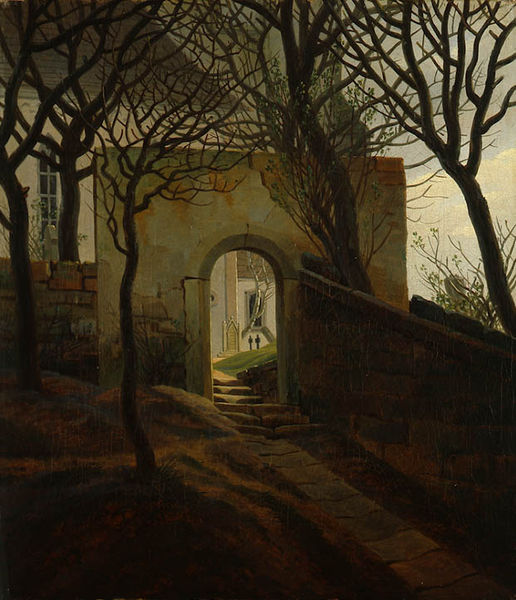
Titel: Kirchhofpforte
Künstler: Caspar David Friedrich
Standort: Karlsruhe
Institution: Staatliche Kunsthalle Karlsruhe
Schlagwörter: baum, blau, blätter, dunkel, gemälde, himmel, schatten, weiß, wolken, bäume, gelb, grün, landschaft, menschen, äste, abend, braun, fenster, hell, licht, mitte, nacht, blick, haus, rot, weg, wiese, wolke, malerei, stein, öl, erde, kalt, busch, kirche, sonne, boden, personen, person, gotik, garten, ruhe, düster, bogen, moderne, risse, mauer, kahl, steil, herbst, winter, figuren, rundbogen, friedrich, romantik, stämme, treppe, treppen, aufgang, durchgang, stimmung, stufen, frühling, tor, eingang, ruine, durchblick, kloster, kreuz, torbogen, geheimnis, friedhof, gemäuer, portal, grabkreuze, kreuze, spitzbogen, grab, gräber, kapelle, grundstück, zentrum, blattlos, hoffnung, aufstieg, bume, seiteneingang, kirchhof, mittig, gartentor, fokus, grabstein, carus, 20. jahrhundert, klosterneuburg, einkehrtage